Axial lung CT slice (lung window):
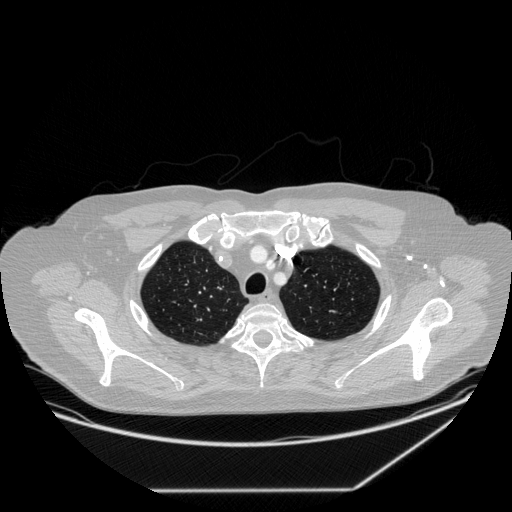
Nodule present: no